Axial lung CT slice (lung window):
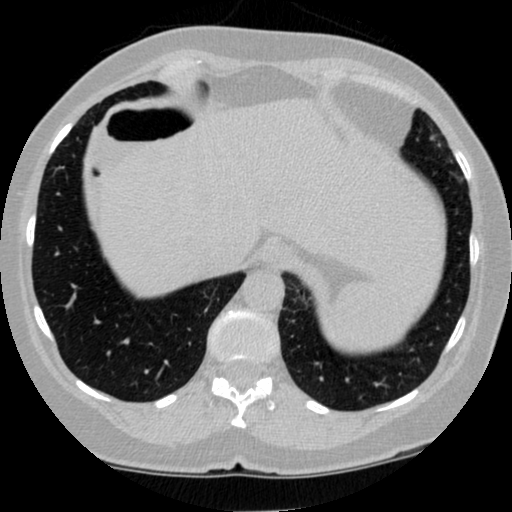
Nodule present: no